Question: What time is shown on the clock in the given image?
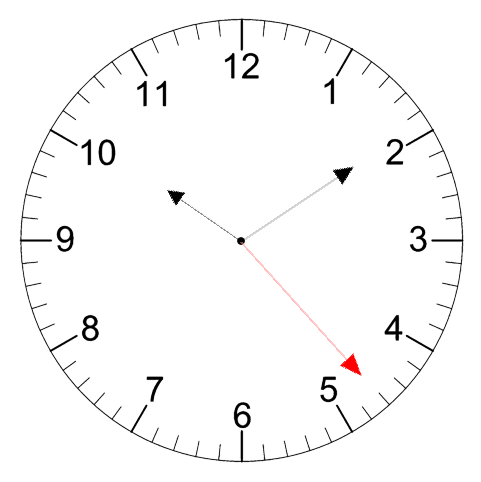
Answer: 10:09:23